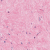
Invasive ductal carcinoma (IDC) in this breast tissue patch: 0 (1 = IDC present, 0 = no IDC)